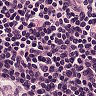
Metastatic tissue present: no